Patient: sex F, age 72
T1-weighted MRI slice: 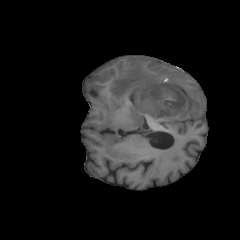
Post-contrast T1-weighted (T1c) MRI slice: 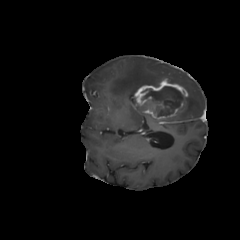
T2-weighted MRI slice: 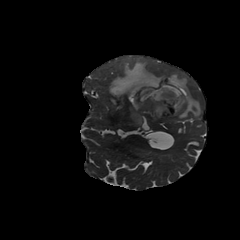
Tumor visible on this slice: yes
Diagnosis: Glioblastoma, IDH-wildtype
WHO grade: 4